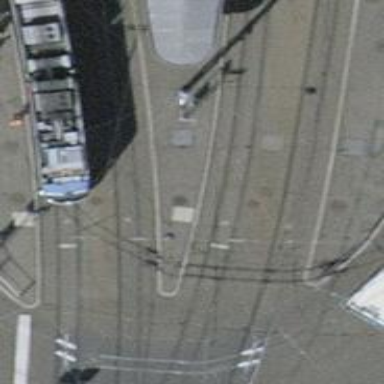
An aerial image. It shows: Tram stop with public transport stop position for trams.